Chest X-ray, PA view. Patient: 45 years old, sex F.
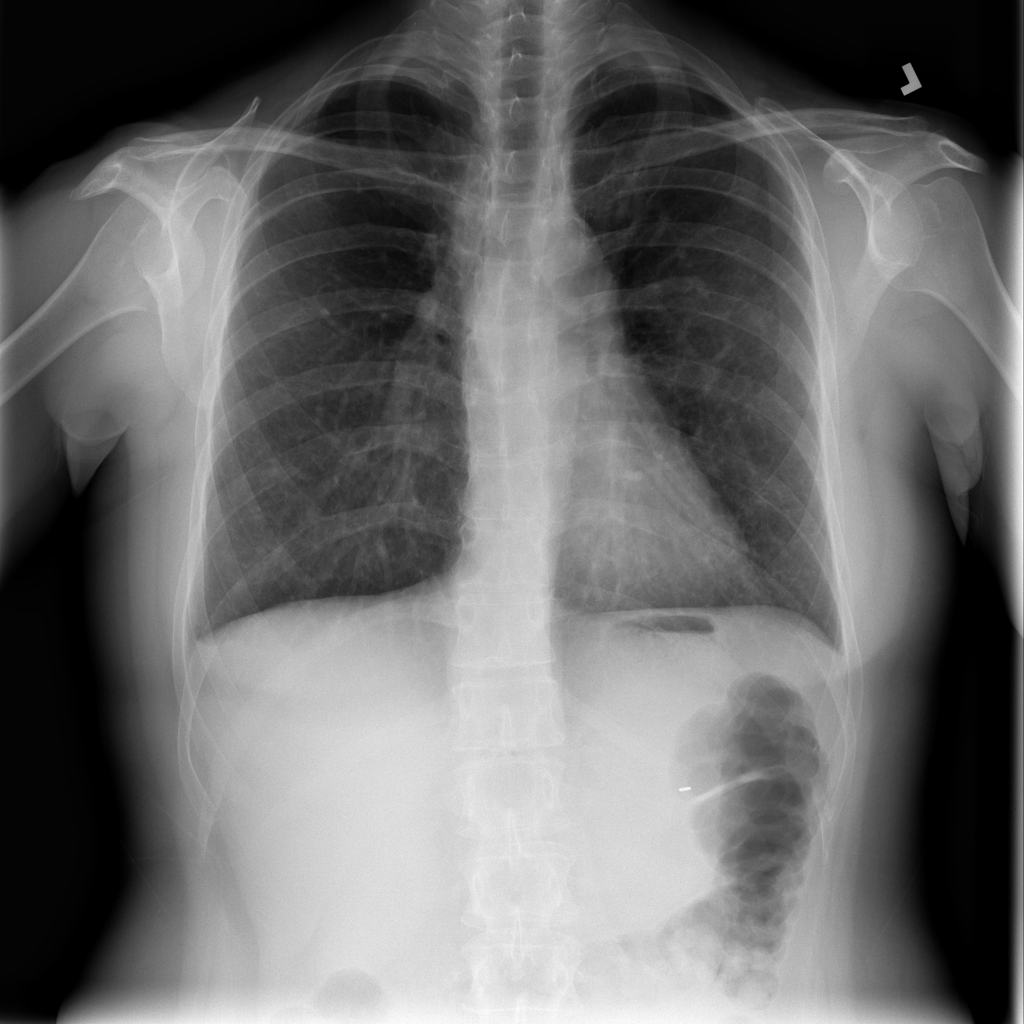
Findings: No Finding